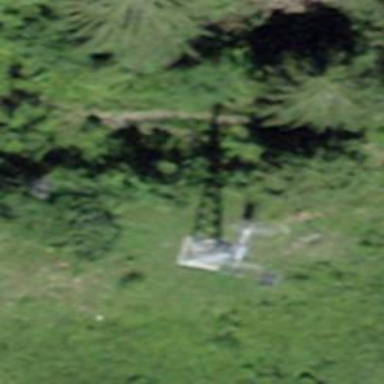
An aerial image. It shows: Pylon for aerialway.